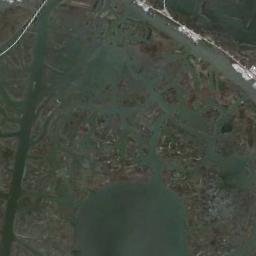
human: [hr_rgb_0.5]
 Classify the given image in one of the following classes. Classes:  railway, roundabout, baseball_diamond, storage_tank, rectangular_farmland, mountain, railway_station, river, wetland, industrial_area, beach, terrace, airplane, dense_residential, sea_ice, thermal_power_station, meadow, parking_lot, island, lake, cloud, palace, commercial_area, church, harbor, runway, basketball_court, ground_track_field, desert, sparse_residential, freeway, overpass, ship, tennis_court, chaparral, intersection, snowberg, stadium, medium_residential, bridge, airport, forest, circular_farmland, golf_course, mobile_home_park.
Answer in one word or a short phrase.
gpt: wetland